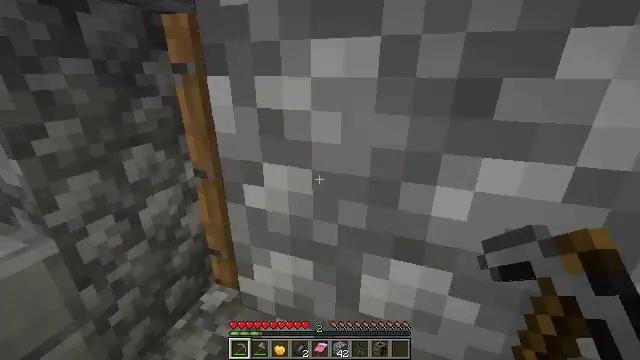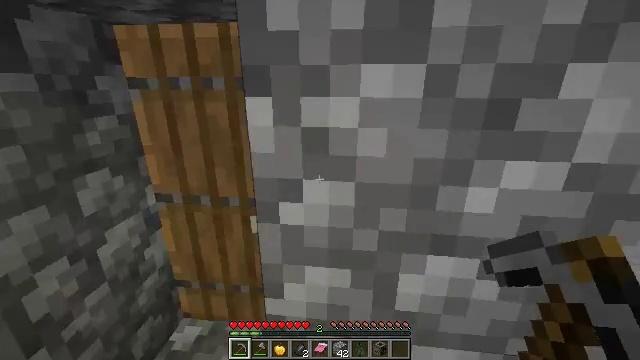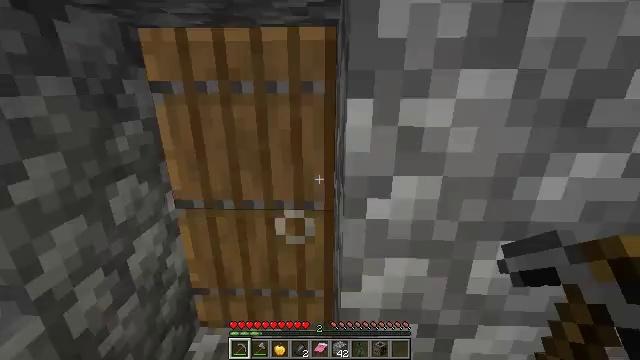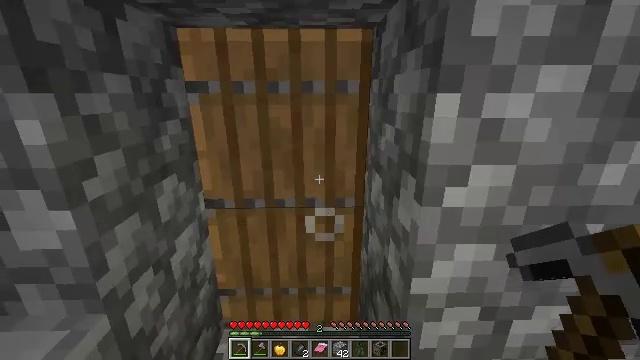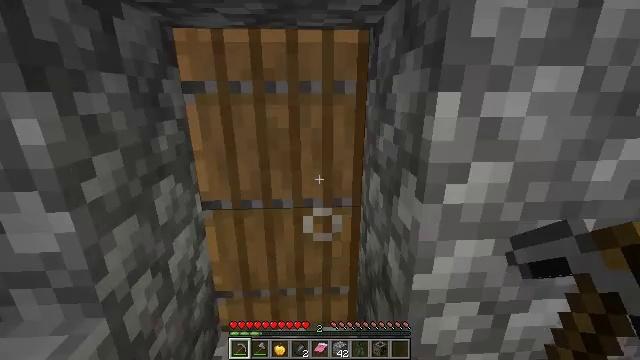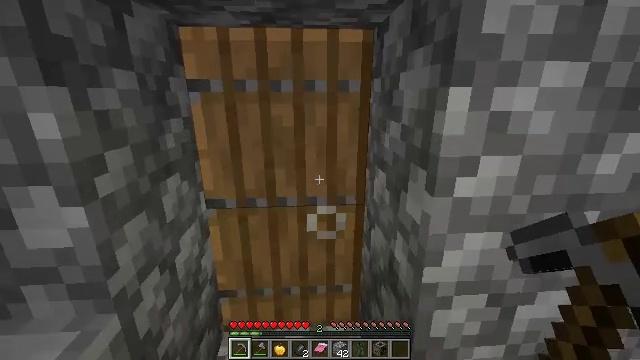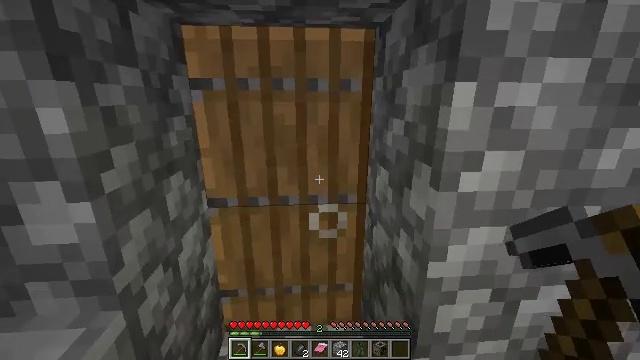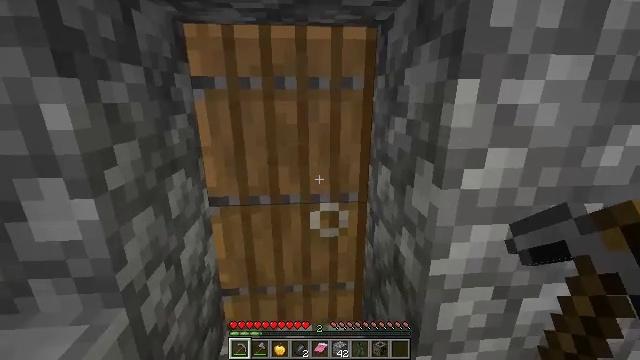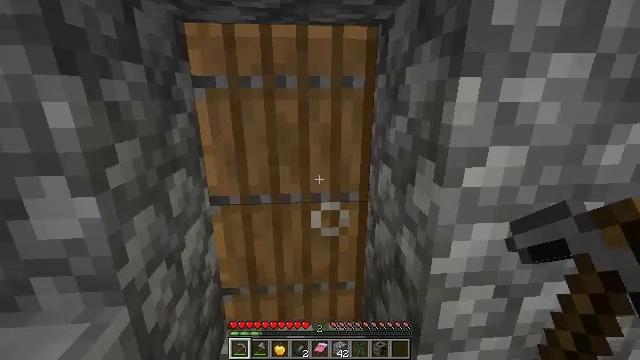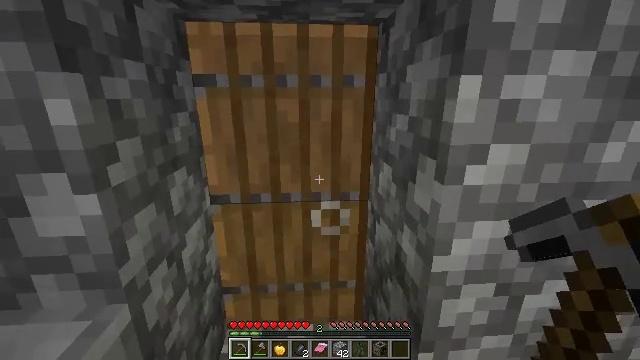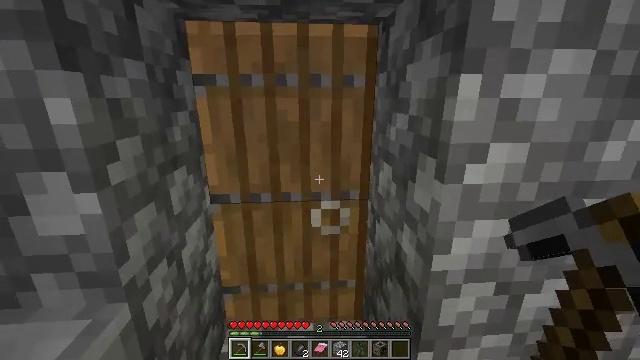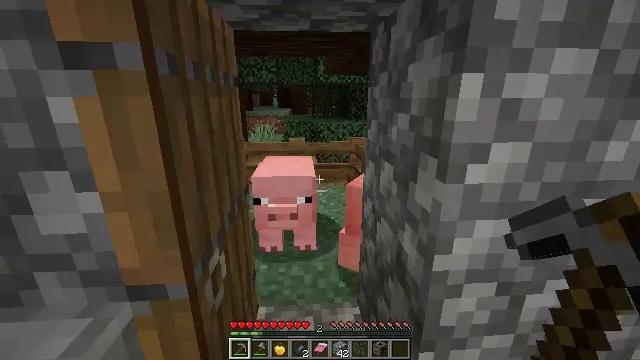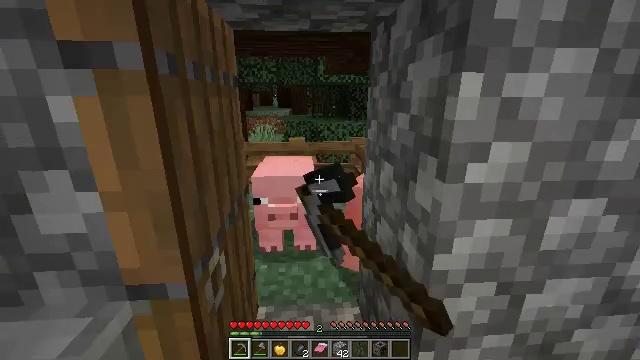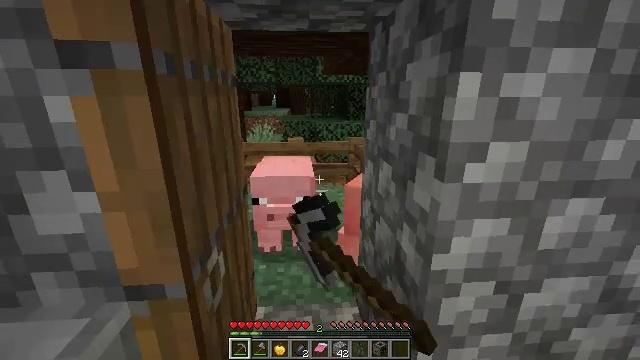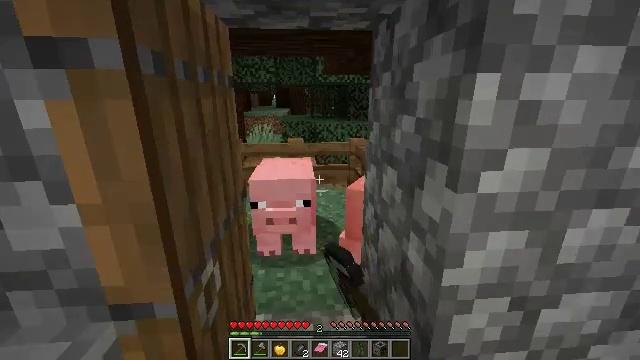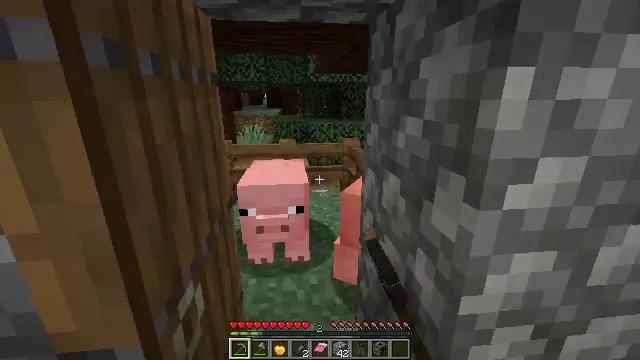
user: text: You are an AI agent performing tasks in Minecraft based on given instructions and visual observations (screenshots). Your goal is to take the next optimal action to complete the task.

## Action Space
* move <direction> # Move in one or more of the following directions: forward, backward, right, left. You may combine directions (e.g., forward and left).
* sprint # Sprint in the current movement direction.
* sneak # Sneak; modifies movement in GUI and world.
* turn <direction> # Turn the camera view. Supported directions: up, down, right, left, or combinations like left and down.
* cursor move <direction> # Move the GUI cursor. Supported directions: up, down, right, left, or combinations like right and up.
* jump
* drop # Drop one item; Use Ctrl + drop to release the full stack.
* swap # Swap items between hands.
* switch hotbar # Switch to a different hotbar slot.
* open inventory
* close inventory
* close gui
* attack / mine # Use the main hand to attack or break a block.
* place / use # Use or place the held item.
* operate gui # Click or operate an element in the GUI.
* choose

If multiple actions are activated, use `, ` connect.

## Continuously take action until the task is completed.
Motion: motion action
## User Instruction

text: Gather the chest from its place.
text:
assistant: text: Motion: move left, turn right and up
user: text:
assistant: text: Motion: move left, turn right
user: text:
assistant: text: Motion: turn right
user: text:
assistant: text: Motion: turn right
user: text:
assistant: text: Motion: no_op
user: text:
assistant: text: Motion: no_op
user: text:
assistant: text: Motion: no_op
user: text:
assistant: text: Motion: no_op
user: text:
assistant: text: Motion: no_op
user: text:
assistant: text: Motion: no_op
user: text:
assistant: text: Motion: use / place
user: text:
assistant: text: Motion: use / place
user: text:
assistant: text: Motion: no_op
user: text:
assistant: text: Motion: move forward
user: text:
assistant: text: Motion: move forward, turn right
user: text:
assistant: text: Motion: move forward, turn right
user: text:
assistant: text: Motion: move forward, turn right
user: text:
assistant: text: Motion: move forward
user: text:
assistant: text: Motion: move forward
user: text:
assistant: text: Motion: move forward
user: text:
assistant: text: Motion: move forward, turn down
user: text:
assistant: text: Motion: move forward, turn down
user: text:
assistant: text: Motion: turn left and down
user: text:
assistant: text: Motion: turn left and down
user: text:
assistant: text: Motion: no_op
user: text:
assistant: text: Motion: move back
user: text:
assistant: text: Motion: move back
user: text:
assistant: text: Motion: move back
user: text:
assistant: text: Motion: move back, turn left
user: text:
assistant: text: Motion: move back, turn left